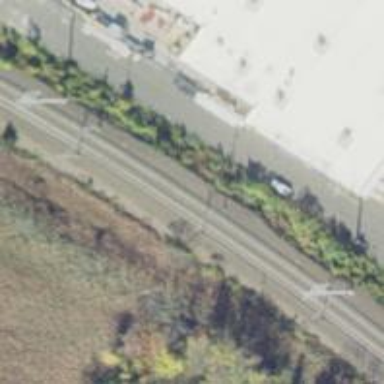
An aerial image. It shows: Railway track with contact line for electrification.